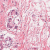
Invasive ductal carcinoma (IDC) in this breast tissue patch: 0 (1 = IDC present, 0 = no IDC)